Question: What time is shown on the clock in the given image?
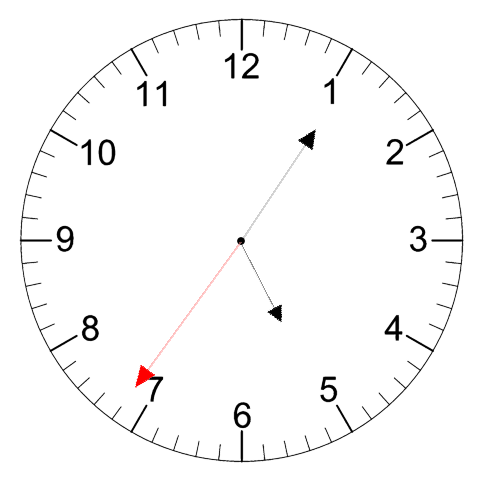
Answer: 05:05:36